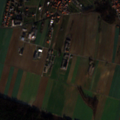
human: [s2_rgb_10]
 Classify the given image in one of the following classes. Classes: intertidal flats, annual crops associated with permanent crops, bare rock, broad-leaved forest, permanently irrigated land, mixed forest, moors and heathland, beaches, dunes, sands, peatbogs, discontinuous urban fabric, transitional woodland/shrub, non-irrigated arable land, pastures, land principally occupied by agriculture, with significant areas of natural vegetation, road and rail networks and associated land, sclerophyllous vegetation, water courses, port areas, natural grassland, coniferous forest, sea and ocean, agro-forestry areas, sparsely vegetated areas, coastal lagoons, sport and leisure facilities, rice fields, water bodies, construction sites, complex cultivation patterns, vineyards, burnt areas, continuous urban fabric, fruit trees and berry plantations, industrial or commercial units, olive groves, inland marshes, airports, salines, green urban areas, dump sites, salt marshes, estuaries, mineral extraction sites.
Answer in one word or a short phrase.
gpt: discontinuous urban fabric, non-irrigated arable land, land principally occupied by agriculture, with significant areas of natural vegetation, mixed forest